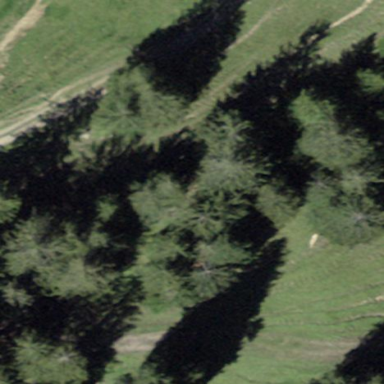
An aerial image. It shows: Forest area.